Question: I have been trying to code a responsive header using Bootstrap 3, I just have one.
There is a space above the navigation list, and below the logo as well.
How can I line up the two of them? (logo&nav)
Picture of my header which explains the problem:

My code:
'''
<!doctype html>
<html lang="en">
<head>
<meta charset="UTF-8">
<title>Bootstrap</title>
<meta name="viewport" content="width=device-width, initial-scale=1.0">
<link rel="stylesheet" href="css/bootstrap.min.css">
<link rel="stylesheet" href="css/custom4.css">
<script src="js/respond.js"></script>
</head>
<body>
<div class="row">
<nav class="navbar navbar-default" role="navigation">
<div class="navbar-header">
<img src="img/logo.png" alt="logo" class="visible-xs">
<button type="button" class="navbar-toggle" data-toggle="collapse" data-target="#collapse">
<span class="sr-only">Toggle navigation</span>
<span class="icon-bar"></span>
<span class="icon-bar"></span>
<span class="icon-bar"></span>
</button>
</div>
<div class="container">
<div class="collapse navbar-collapse" id="collapse">
<img src="img/logo.png" alt="logo" class="hidden-xs push-left">
<ul class="nav navbar-nav pull-right">
<li><a href="#" class="active">Home</a></li>
<li><a href="#">pages</a></li>
<li><a href="#">Blog</a></li>
<li><a href="#">Portfilio</a></li>
<li><a href="#">Conact</a></li>
</ul>
</div>
</div>
</nav>
</div>
<!-- Javasctipt -->
<script src="http://code.jquery.com/jquery-latest.min.js"></script>
<script src="js/bootstrap.min.js"></script>
</body>
</html>
'''
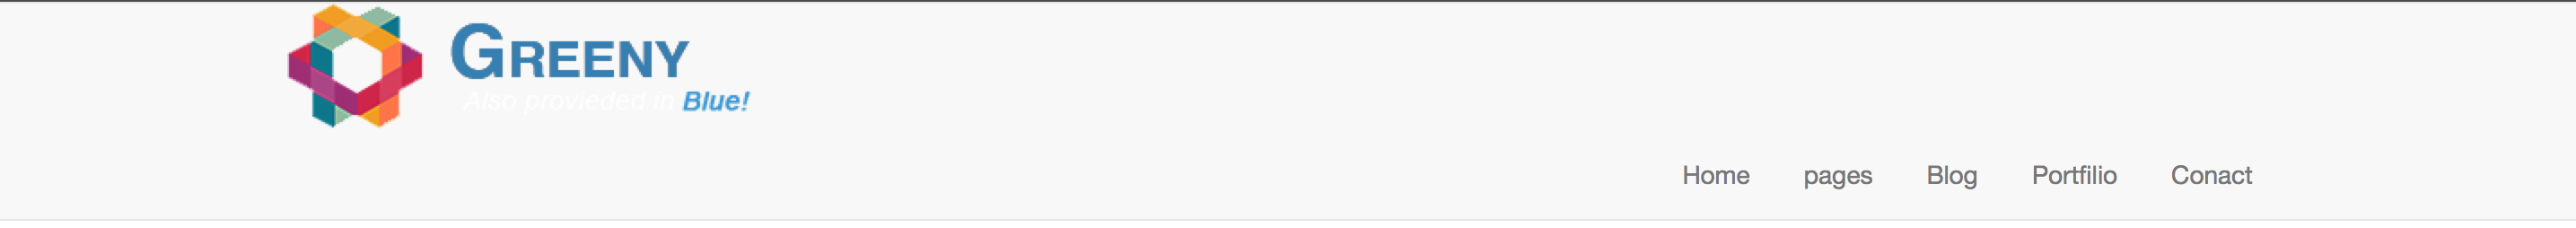
Answer: Structurally your html differs than my approach and from the docs on bootstrap for the navbar implementation. You put .row around col-* classes. You don't need to duplicate the logo for small and large, if it's the same image. You can also just modify the brand and positioning in the min-width. Don't know your logo widths, but you can easily adjust in the min-width what you need and, also in the min-width, adjust the padding on the parent a so that it visually is in line with the logo.
---
## DEMO: http://jsbin.com/aXAyicIS/1/
## EDIT: http://jsbin.com/aXAyicIS/1/edit
---
'''
.navbar-brand {
width: 100%;
padding: 0 70px 0 15px;
}
/* logo image on mobile */
.navbar-brand img {
max-width: 100%
}
.navbar-toggle {
position: absolute;
float: none;
right: 0;
top: 5px;
}
@media (min-width:768px) {
.navbar-brand {
float: none;
width: auto;
max-height: none;
padding: 0!important;
}
.navbar-header {
float: left;
margin: 0;
width: 30%;
}
/* logo image */
.navbar-brand img {
margin: 0;
max-width: 100%;
max-height: none;
}
.nav.navbar-nav li.active a,
.nav.navbar-nav li.active a:hover {
background: transparent
}
#nav-collapse {
float: right;
padding: 0!important;
margin: 0!important;
width: 70%;
}
}
'''
'''
<div class="navbar navbar-default navbar-static-top" role="navigation">
<div class="container">
<div class="navbar-header">
<button type="button" class="navbar-toggle" data-toggle="collapse" data-target=".navbar-collapse">
<span class="sr-only">Toggle navigation</span>
<span class="icon-bar"></span>
<span class="icon-bar"></span>
<span class="icon-bar"></span>
</button>
<a href="yourlink.html" class="navbar-brand"> <img src="http://placehold.it/300x80/444444/FFFFFF&text=LOGO"> </a>
</div>
<div id="nav-collapse" class="collapse navbar-collapse">
<ul class="nav navbar-nav navbar-right">
<li class="active"><a href="#testme1" class="anchor">Anchor 1</a></li>
<li><a href="#testme2" class="anchor">Anchor 2</a></li>
<li><a href="#testme3" class="anchor">Anchor 3</a></li>
<li class="dropdown"> <a href="#" class="dropdown-toggle" data-toggle="dropdown">Dropdown <b class="caret"></b></a>
<ul class="dropdown-menu">
<li><a href="#">Test</a></li>
<li><a href="#">Another link</a></li>
<li><a href="#">Something else here</a></li>
<li class="divider"></li>
<li class="dropdown-header">Nav header</li>
<li><a href="#">Separated link</a></li>
<li><a href="#">One more separated link</a></li>
</ul>
</li>
</ul>
</div>
<!--/.nav-collapse -->
</div>
<!--/.container -->
</div>
<!--.navbar-->
'''